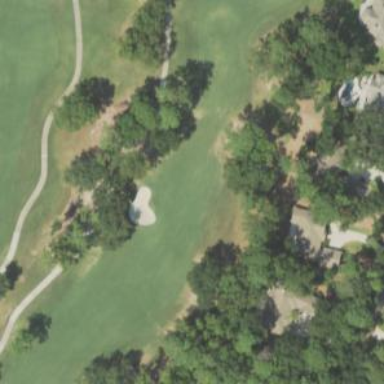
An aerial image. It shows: Scenic golf fairway.